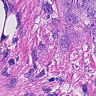
Metastatic tissue present: yes